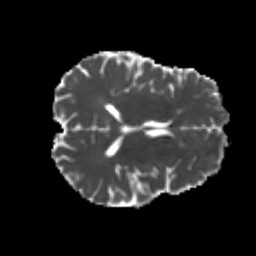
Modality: MD
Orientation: axial
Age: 22
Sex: male
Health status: healthy
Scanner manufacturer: philips
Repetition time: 7.389 s
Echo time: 0.08599 s